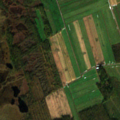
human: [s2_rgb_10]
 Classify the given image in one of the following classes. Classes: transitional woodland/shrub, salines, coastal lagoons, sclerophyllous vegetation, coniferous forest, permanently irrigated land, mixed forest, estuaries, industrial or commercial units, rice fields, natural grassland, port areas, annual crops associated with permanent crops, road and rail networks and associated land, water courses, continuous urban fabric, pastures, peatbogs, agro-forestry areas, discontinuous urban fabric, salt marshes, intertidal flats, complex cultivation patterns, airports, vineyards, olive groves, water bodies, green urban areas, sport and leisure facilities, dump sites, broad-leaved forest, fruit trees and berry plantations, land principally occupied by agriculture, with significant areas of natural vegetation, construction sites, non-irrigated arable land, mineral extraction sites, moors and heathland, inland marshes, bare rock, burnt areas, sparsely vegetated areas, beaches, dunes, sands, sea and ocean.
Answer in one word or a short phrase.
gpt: non-irrigated arable land, coniferous forest, transitional woodland/shrub, peatbogs